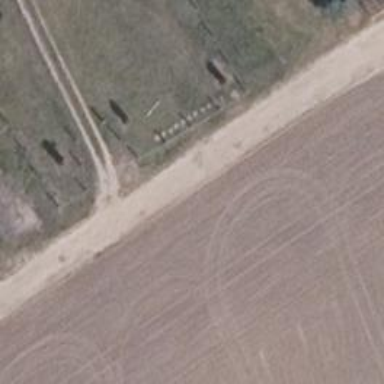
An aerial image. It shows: Track road with grade3 tracktype.